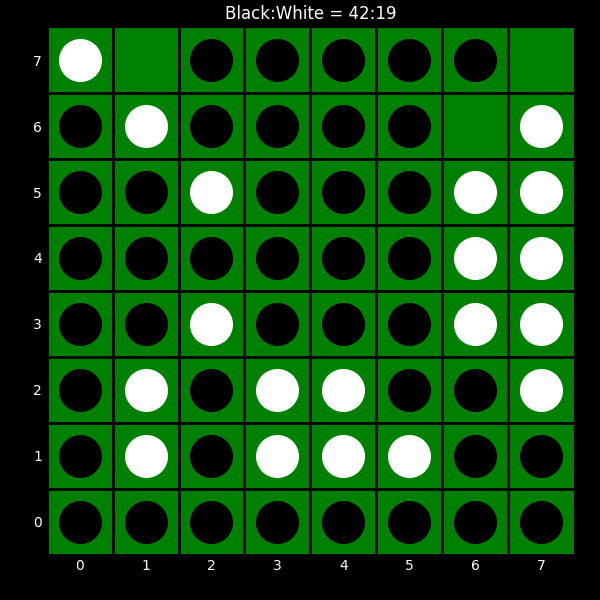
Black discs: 42
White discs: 19